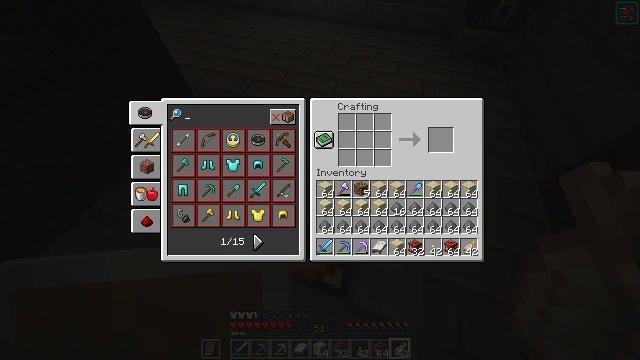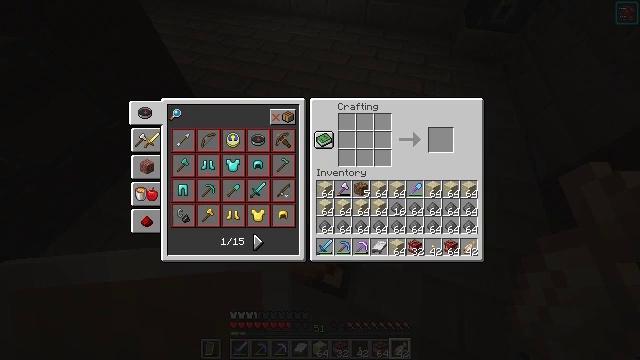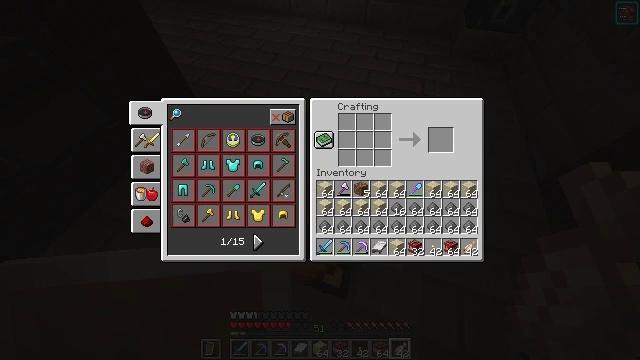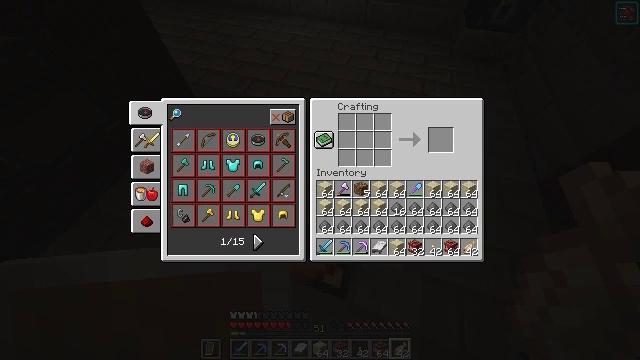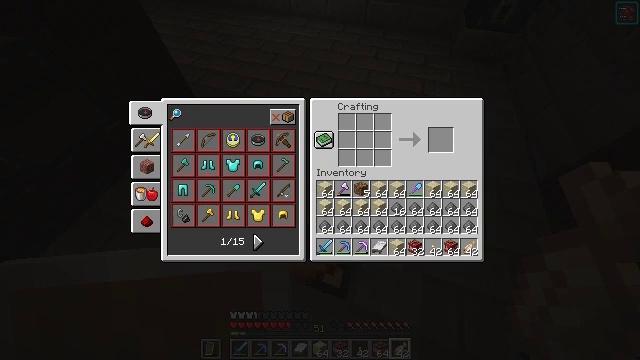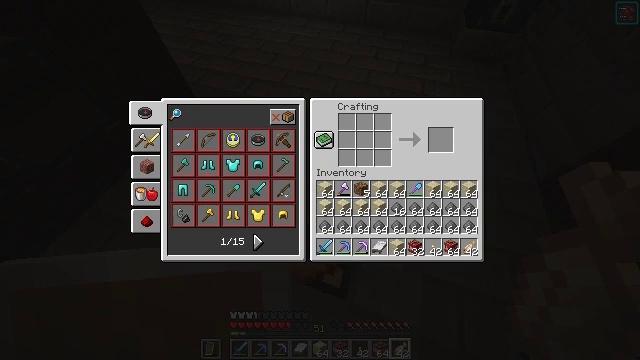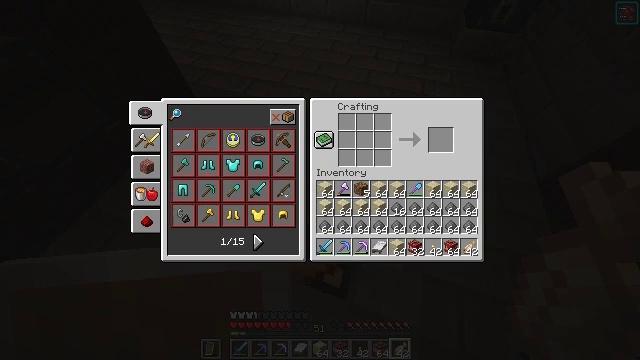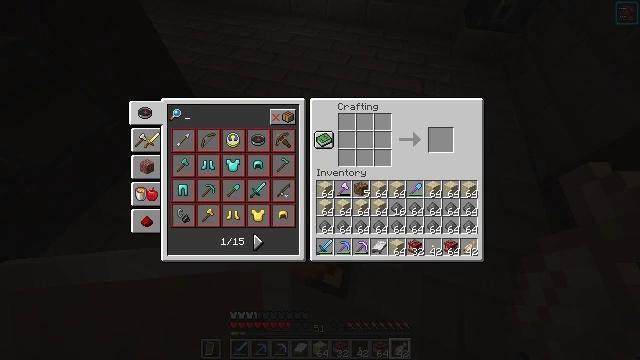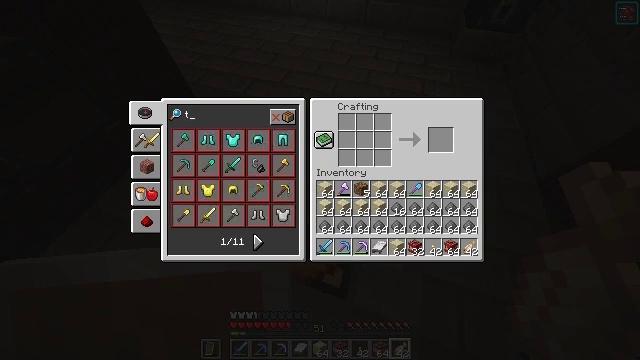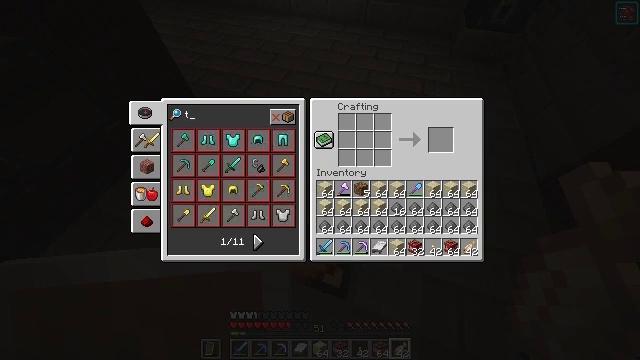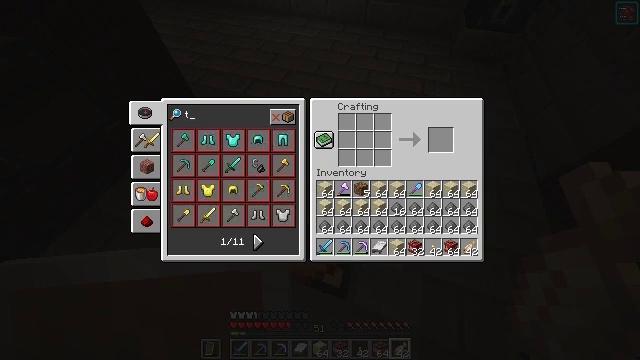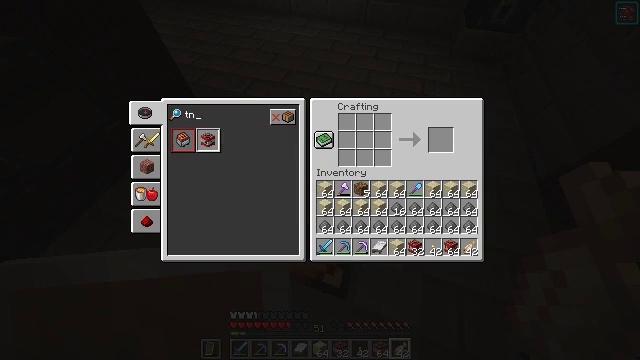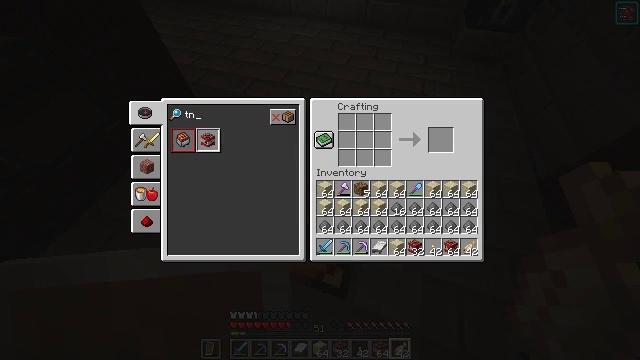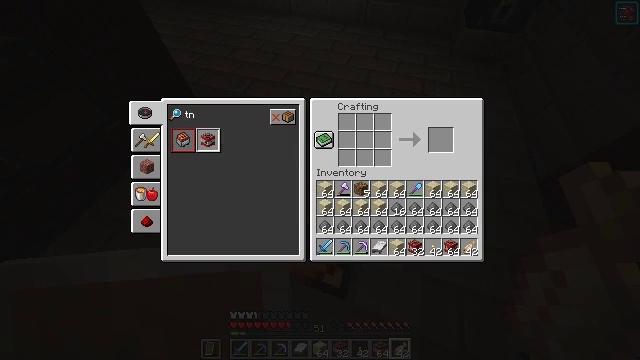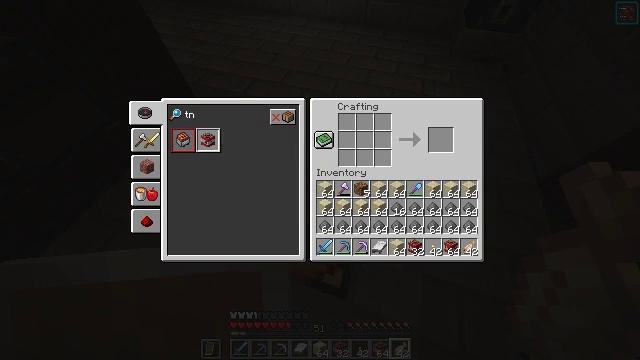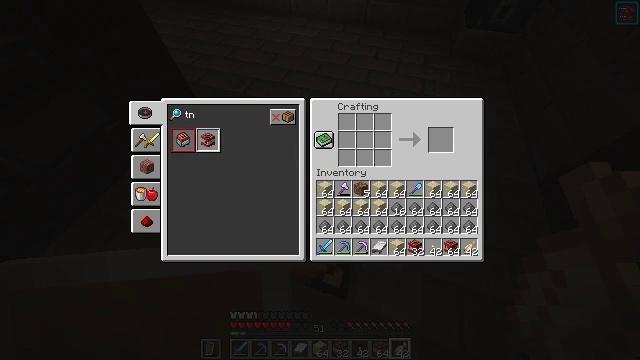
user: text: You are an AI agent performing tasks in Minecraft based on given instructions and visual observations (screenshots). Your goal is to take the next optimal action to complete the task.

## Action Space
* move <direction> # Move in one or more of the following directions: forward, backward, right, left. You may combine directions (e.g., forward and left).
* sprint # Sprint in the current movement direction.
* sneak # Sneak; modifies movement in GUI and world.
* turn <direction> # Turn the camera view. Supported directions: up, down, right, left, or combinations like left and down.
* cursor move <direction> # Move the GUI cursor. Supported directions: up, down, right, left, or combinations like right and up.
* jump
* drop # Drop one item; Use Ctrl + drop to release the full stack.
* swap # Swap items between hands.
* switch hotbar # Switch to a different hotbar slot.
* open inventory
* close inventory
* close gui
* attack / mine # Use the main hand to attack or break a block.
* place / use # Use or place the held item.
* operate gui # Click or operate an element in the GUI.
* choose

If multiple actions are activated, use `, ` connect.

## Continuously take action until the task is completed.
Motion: motion action
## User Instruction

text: Create TNT using the crafting table.
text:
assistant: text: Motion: no_op
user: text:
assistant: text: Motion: no_op
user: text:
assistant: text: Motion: no_op
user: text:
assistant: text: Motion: no_op
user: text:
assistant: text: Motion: no_op
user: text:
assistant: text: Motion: no_op
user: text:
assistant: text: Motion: no_op
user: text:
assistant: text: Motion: no_op
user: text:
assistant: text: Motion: no_op
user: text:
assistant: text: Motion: no_op
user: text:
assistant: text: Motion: no_op
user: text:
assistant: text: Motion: no_op
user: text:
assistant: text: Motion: no_op
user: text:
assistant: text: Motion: no_op
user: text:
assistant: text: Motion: no_op
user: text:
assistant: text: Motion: no_op
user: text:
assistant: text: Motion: no_op
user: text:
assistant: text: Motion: no_op
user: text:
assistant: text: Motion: cursor move down
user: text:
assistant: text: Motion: cursor move down
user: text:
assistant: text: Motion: no_op
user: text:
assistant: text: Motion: no_op
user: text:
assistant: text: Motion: no_op
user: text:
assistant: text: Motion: no_op
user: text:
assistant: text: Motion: no_op
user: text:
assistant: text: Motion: no_op
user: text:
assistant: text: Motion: sneak
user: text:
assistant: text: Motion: sneak
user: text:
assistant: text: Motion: sneak
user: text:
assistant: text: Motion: sneak, operate gui